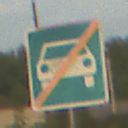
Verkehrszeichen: EndeKraftfahrstrasse
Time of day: SunriseSunset
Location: Outdoor (Suburban)
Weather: PartlyCloudy
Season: NotSpecified
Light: Natural